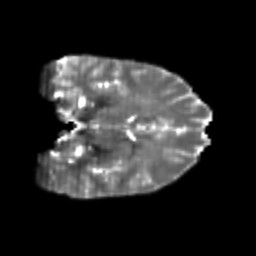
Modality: T2w
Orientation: coronal
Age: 25
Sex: female
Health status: healthy
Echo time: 0.074 s